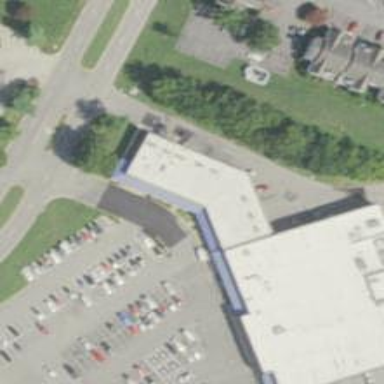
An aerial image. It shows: Fitness center located in leisure land.